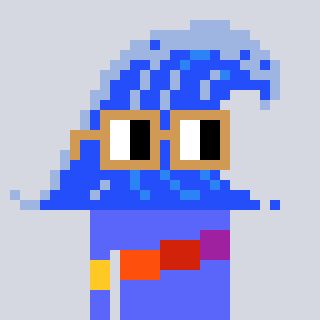
a pixel art character with square brown glasses, a wave-shaped head and a purple-colored body on a cool background